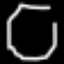
Label: octagon